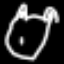
Label: frog